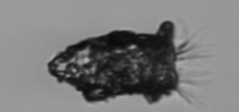
Label: Tintinnopsis